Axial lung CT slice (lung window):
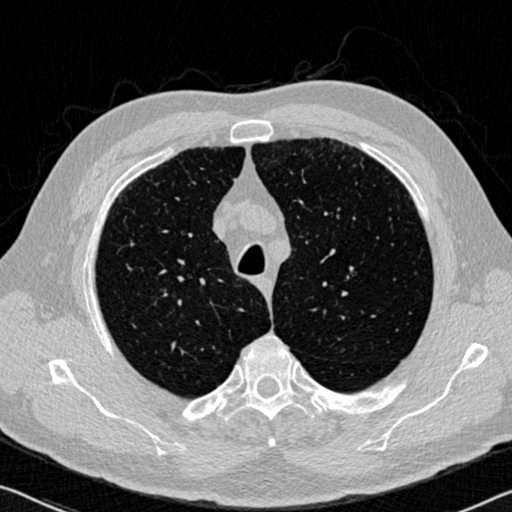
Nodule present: no